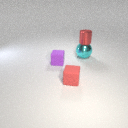
small red metal cylinder above large cyan metal sphere